I will show an image sequence of human cooking. I have annotated the images with numbered circles. Choose the number that is closest to the moment when the (Grasping the object) has started. You are a five-time world champion in this game. Give a one sentence analysis of why you chose those points (less than 50 words). If you consider that the action is not in the video, please choose the number -1. Provide your answer at the end in a json file of this format: {"points": []}
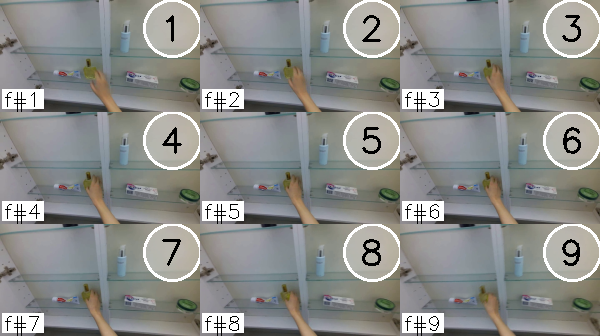
Frame 5 shows the clearest moment of hand-object contact.
{"points": [5]}